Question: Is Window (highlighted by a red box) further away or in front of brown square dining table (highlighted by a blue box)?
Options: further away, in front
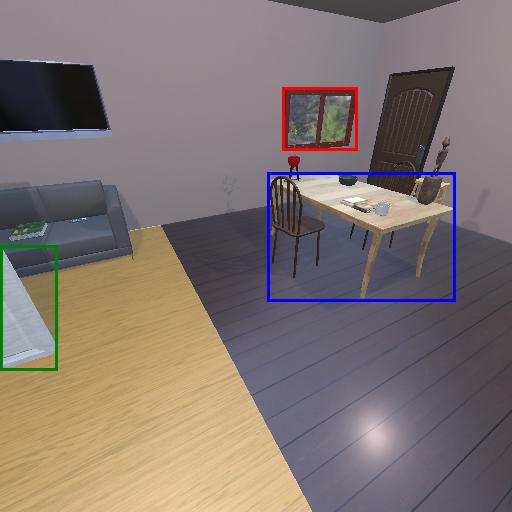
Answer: further away